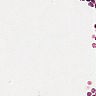
Metastatic tissue present: no